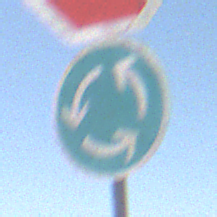
Verkehrszeichen: Kreisverkehr
Zusatzzeichen oben: Stop
Umgebung: Outdoor, Nature
Tageszeit: Midday
Wetter: Clear
Licht: Natural
Jahreszeit: NotSpecified
Kontrast: HighContrast